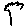
Label: tree